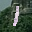
Label: 1